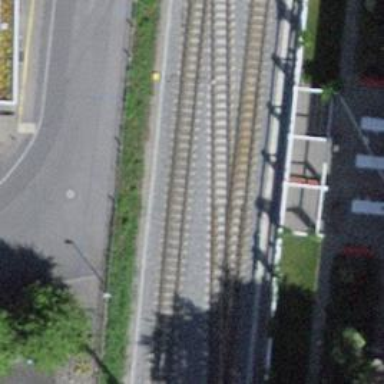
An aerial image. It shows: Narrow-gauge railway with single track. The railway is electrified with contact line.